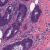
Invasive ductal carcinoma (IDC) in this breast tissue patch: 1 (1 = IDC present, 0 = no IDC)